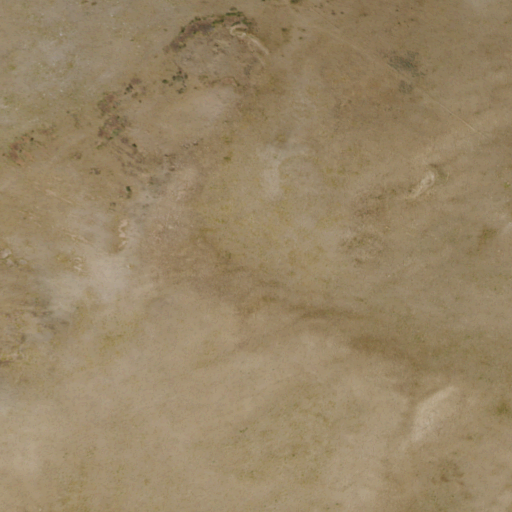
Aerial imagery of mountain in Nevada named Huber Hills containing only grassland